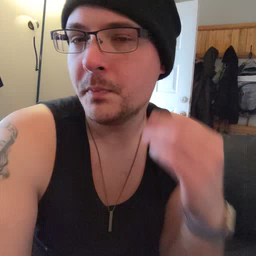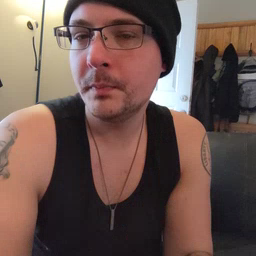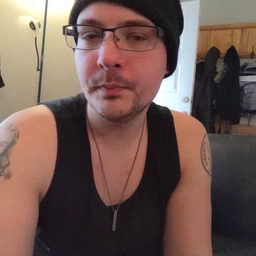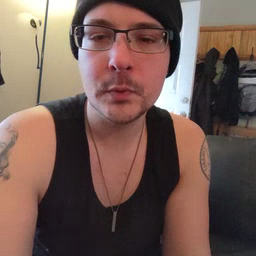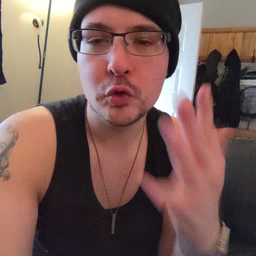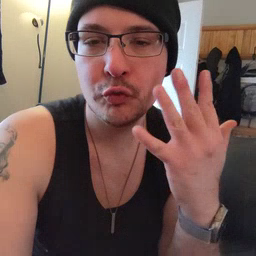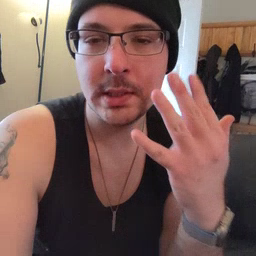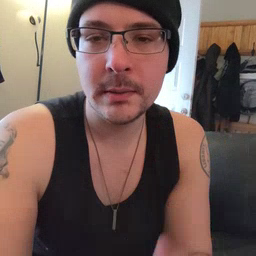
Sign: tree